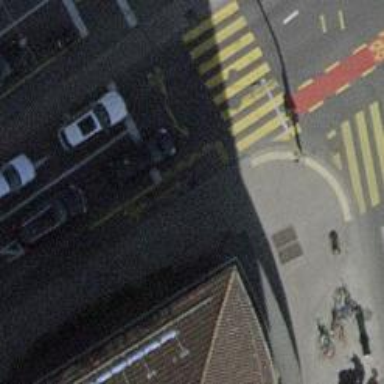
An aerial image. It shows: Primary highway with asphalt surface. There is cycle track on the right side.